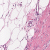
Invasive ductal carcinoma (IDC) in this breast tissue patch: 0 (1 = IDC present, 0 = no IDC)